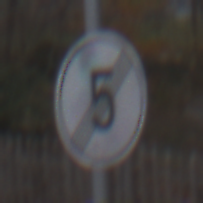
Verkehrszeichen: EndeGeschwindigkeit5
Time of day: MorningAfternoon
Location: Outdoor (Nature)
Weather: Overcast
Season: NotSpecified
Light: Natural